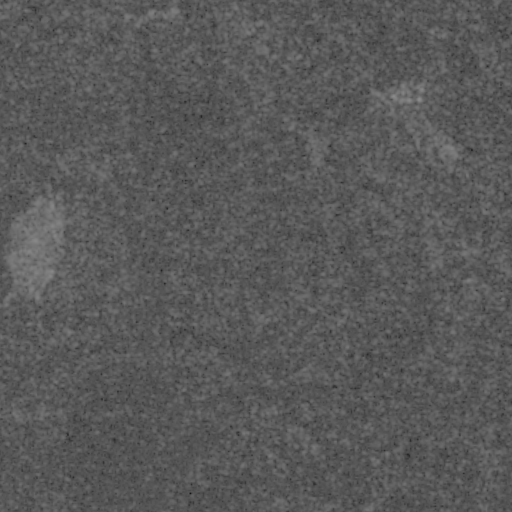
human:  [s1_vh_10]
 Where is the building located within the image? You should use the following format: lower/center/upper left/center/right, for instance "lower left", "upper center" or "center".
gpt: The building is located in the upper right of the image.
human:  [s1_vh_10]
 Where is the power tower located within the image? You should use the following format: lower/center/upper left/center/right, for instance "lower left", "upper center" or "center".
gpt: There is no power tower in the image.

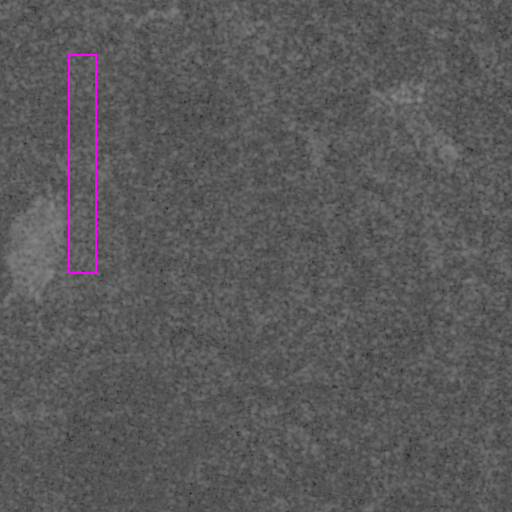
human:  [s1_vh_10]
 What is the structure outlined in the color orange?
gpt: There is no orange outline.
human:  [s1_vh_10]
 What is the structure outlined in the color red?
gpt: There is no structure outlined in red.